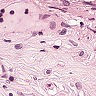
Metastatic tissue present: no